Question:
How can i construct above arrangement without using js ?
Thanks in advance !
'''
#div3 {
display: inline-block;
}
#div1 {
min-width: 150px;
float: left;
}
#div2 {
max-width: 100%;
float: left;
}
'''
<URL> - how can i fit the second div to content ? The first one has to be 150px not percent
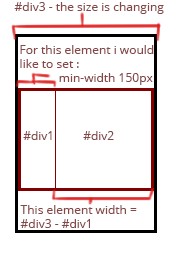
Answer: You could use the holy grail technique:
<URL>
'''
#div3 {
display: block;
background: blue;
padding-left: 150px;
}
#div1 {
width: 150px;
float: left;
margin-left: -150px;
}
#div2 {
width: 100%;
float: left;
}
'''
What this does is create a 150px wide padding on the left of #div3, but it pulls #div1 into it with the negative margin.
This way the "100%" that #div2 uses is actually (100% - 150px) of #div3